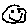
Label: smiley face